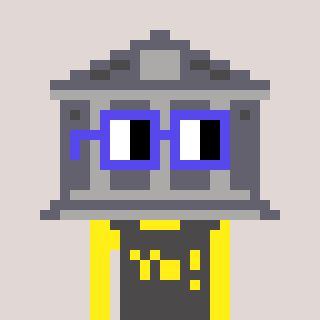
a pixel art character with square blue glasses, a bank-shaped head and a grayscale-colored body on a warm background